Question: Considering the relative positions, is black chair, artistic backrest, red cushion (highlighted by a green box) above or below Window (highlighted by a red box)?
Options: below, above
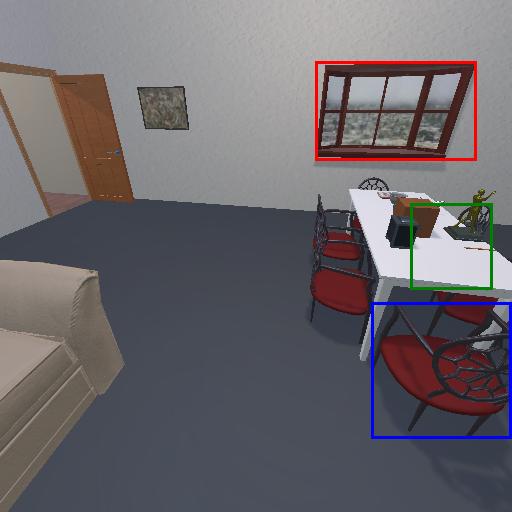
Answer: below